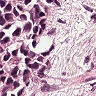
Metastatic tissue present: yes